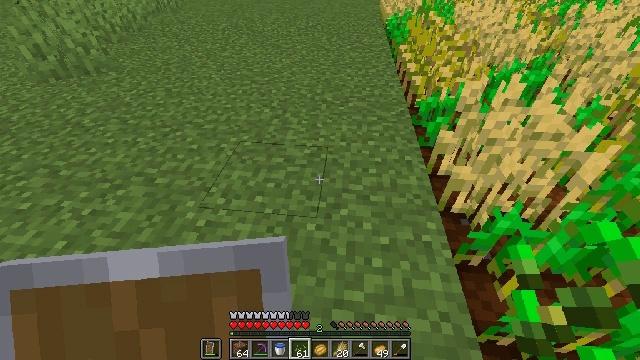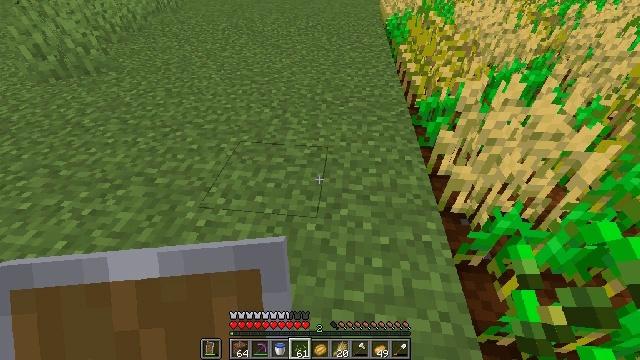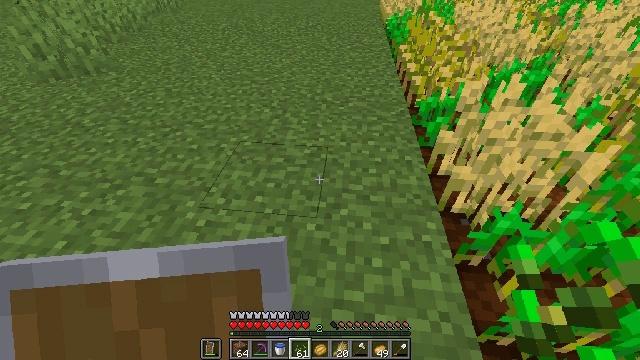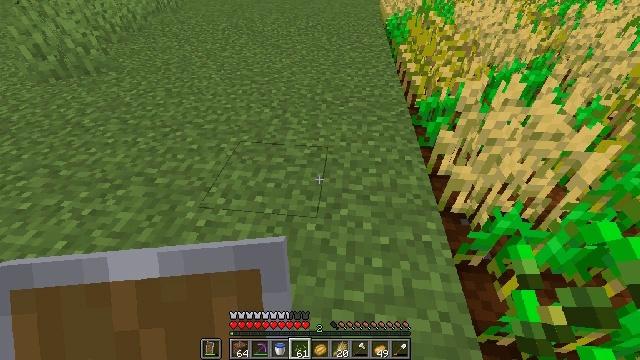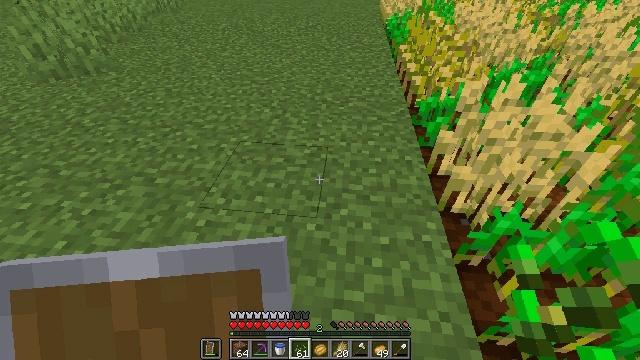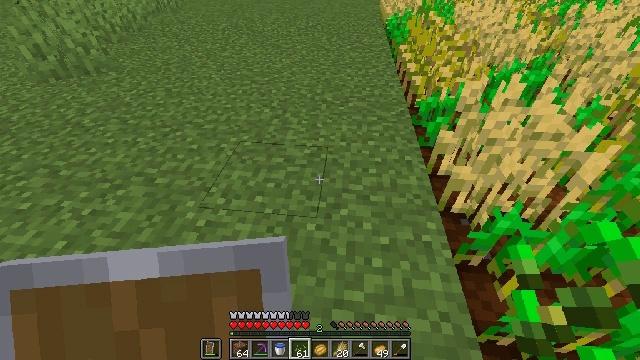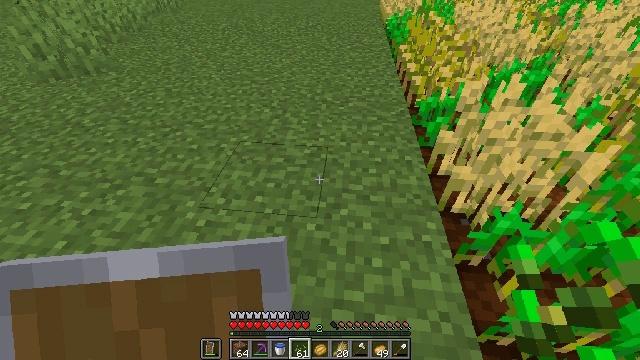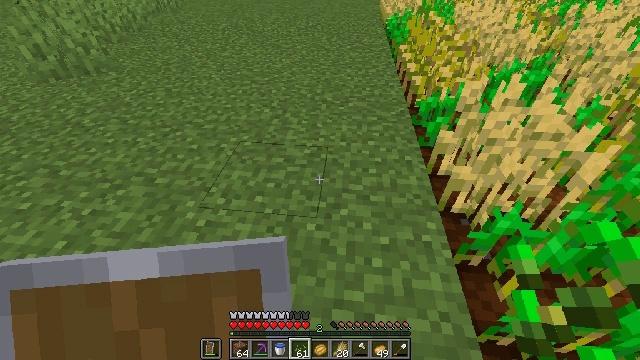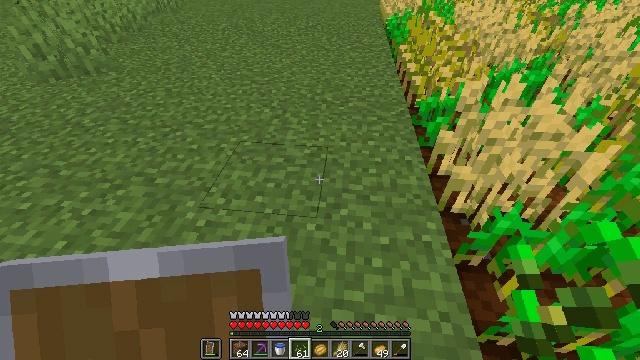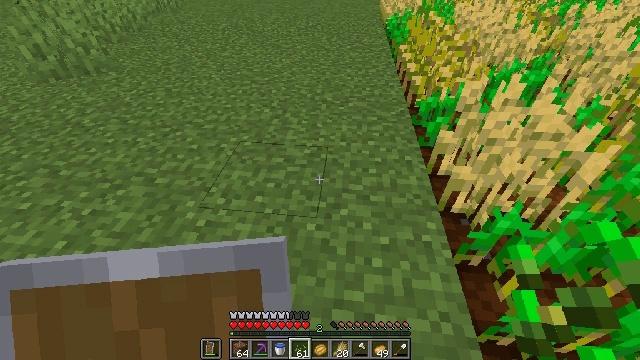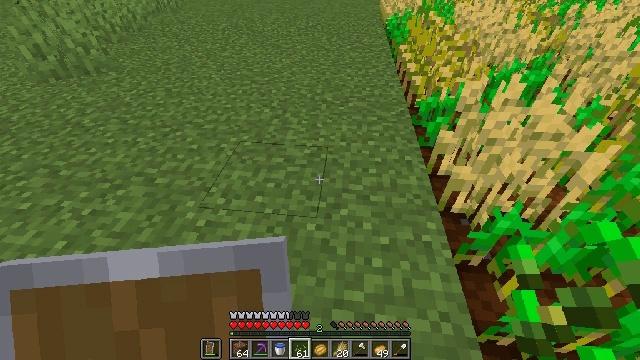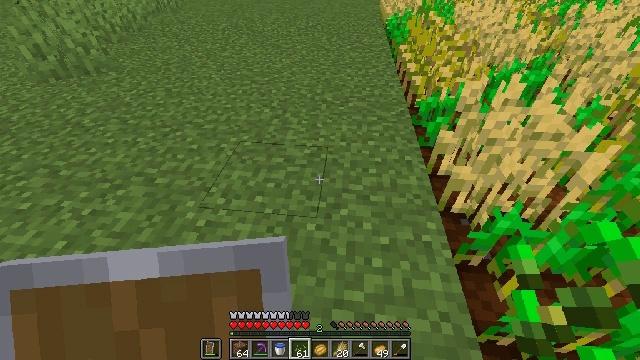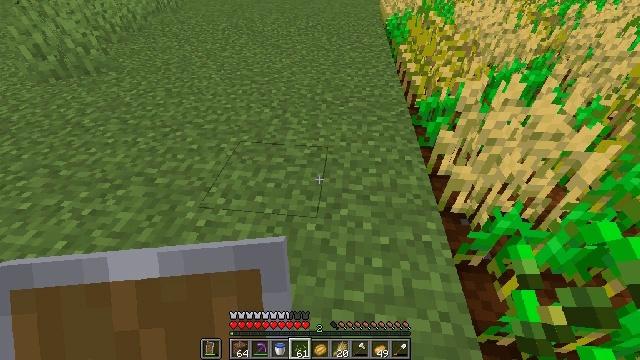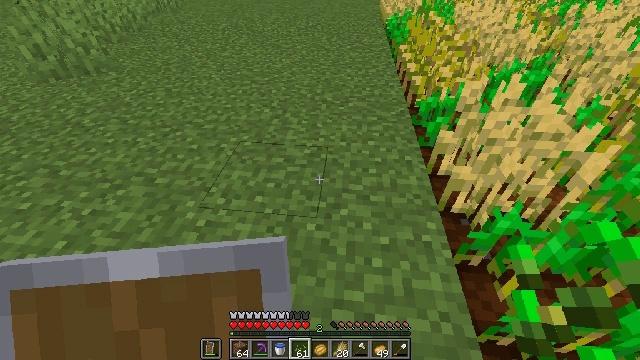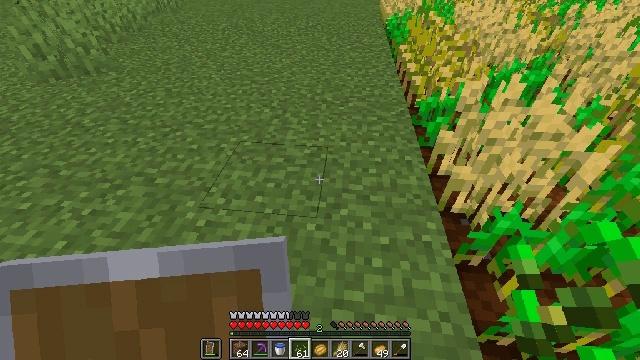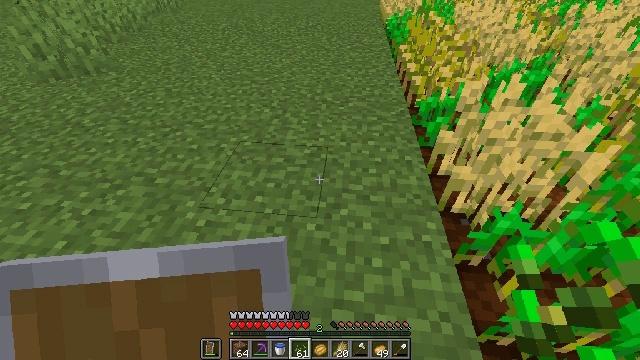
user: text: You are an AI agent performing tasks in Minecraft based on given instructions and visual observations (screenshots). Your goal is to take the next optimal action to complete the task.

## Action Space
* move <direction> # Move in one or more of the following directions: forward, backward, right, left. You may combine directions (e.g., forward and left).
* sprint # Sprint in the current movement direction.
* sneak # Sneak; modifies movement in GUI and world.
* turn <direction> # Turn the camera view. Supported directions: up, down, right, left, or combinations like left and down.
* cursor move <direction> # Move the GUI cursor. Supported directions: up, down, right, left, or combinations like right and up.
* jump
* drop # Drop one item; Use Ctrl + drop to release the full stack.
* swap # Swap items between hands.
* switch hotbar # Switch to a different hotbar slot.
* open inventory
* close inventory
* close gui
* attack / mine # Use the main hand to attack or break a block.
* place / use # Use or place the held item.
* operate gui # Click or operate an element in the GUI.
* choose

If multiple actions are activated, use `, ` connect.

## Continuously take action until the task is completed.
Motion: motion action
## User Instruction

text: Get wheat from the farmland.
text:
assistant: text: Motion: no_op
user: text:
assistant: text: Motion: no_op
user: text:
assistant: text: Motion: no_op
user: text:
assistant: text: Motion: no_op
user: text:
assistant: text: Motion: no_op
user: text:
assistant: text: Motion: no_op
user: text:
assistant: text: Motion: no_op
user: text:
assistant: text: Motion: no_op
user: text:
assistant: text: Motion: no_op
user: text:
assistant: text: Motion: no_op
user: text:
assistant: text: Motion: no_op
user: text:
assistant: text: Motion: no_op
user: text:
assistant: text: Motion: no_op
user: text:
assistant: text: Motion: no_op
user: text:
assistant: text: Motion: no_op
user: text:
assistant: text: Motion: no_op
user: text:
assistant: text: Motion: no_op
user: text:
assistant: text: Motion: no_op
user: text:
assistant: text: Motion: no_op
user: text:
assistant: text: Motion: no_op
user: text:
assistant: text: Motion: no_op
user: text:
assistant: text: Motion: no_op
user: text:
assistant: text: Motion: no_op
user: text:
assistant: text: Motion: no_op
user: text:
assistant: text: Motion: no_op
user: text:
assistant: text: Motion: no_op
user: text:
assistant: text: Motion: no_op
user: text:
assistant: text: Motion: no_op
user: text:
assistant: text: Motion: no_op
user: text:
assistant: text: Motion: no_op